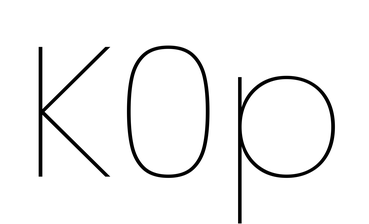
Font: Poppins-Thin